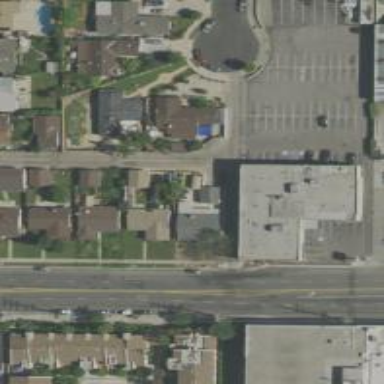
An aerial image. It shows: Alley classified as service road.